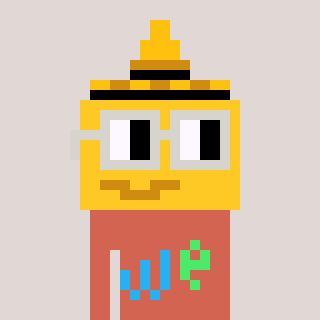
a pixel art character with square light gray glasses, a mustard-shaped head and a peachy-colored body on a warm background